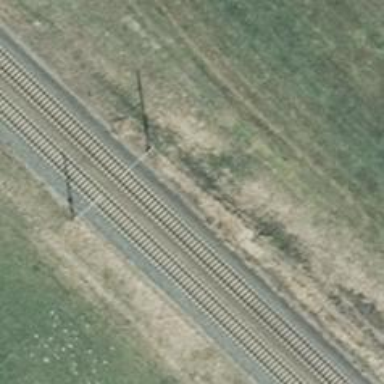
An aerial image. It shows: Milestone along the railway track with catenary mast.